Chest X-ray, PA view. Patient: 45 years old, sex M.
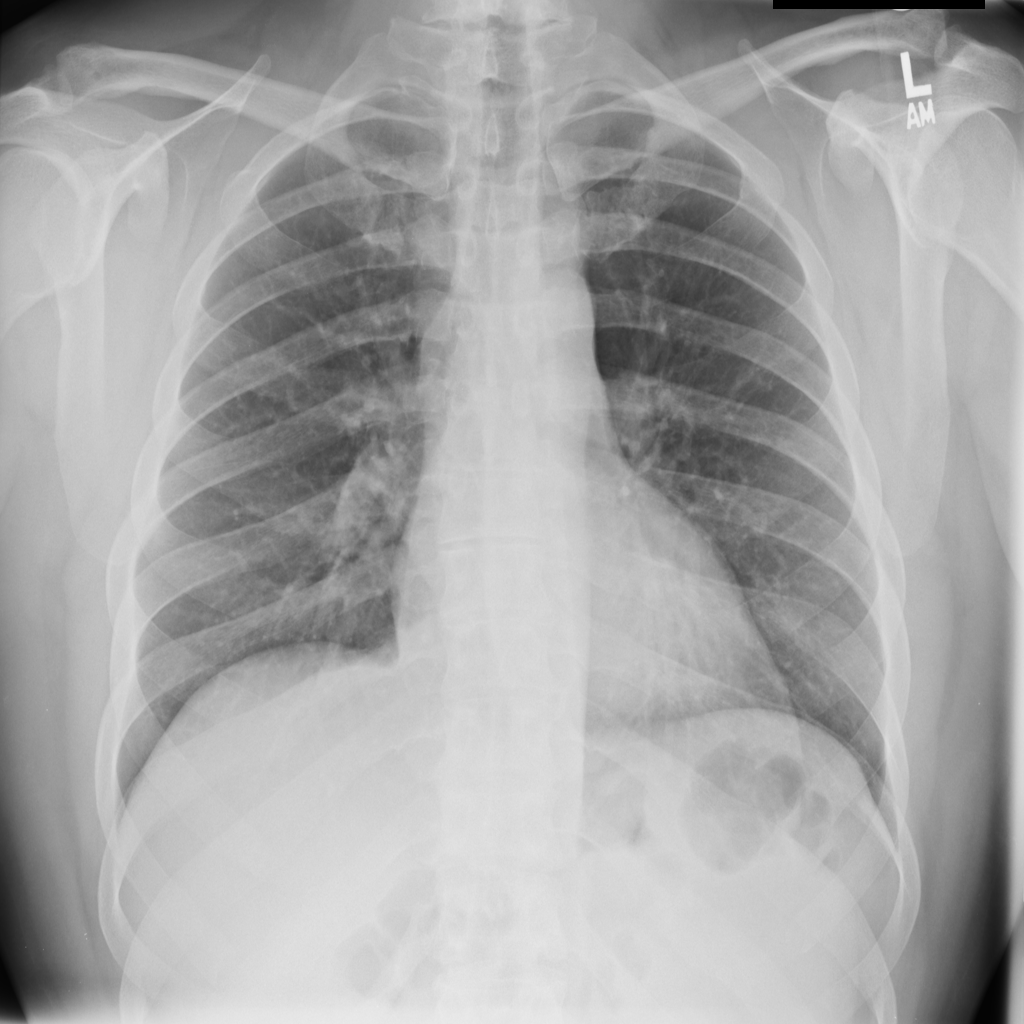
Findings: No Finding